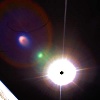
Label: sunburn